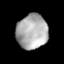
Tissue: lung
Cell type: Others
Senescence score: 0.2287
Nuclear area (px): 1046
Mean DAPI intensity: 174.391